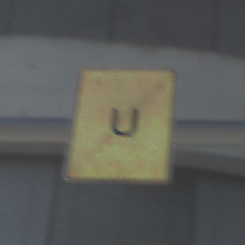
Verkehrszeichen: EndeUmleitung
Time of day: MorningAfternoon
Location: Outdoor (Urban)
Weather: PartlyCloudy
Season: NotSpecified
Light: Natural